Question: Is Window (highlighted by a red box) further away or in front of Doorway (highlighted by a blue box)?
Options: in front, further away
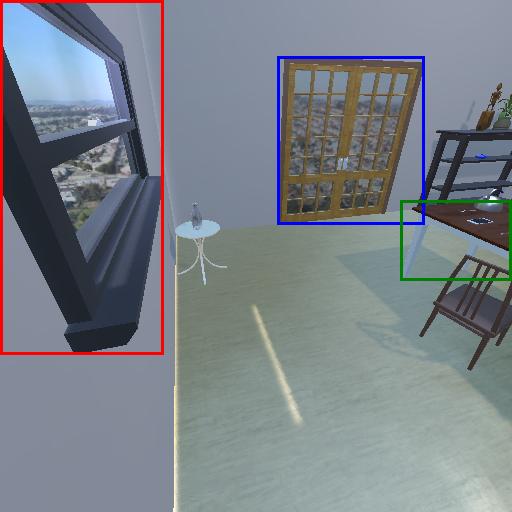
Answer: in front